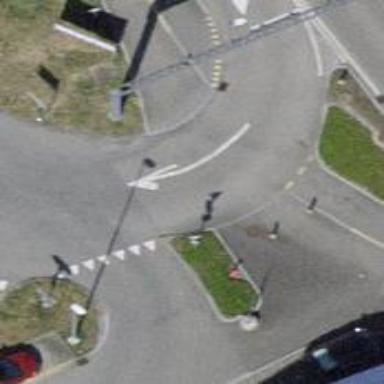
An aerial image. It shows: Crossing on the road.